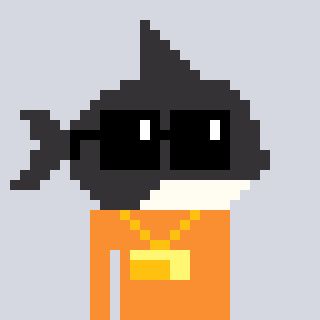
a pixel art character with square black sunglasses, a orca-shaped head and a orange-colored body on a cool background